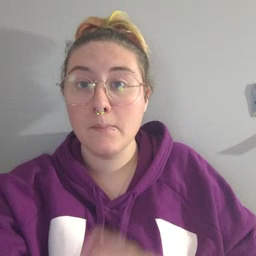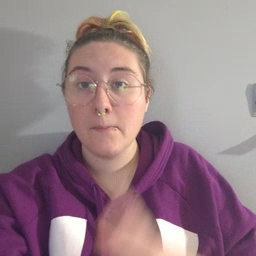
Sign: mom